Question: This is my first try at implementing the Onion Architecture.

'''
AppService -> folder for the abstractions for the entire Application
Business -> Business logic using the abstractions in the Core project
DataService -> folder for abstractions that are implemented in the DataAccess project
Model -> Entities used by the application
WebService -> folder for abstractions that are implemented in the WebAccess project
'''
1. Are the folder above placed correct?
2. Is the place for the DependencyResolution project in the Domain folder?
3. Should each of the projects in the Infrastructure contain a DependencyRegistrar file that registers the interfaces in the Core project with the implementation in the project it's included in?
4. Should the WebApi project be placed in Presentation->Api? Is it a presentation?
5. Should I place all unit tests for each project in the 'Tests' folder?
Thanks in advance.
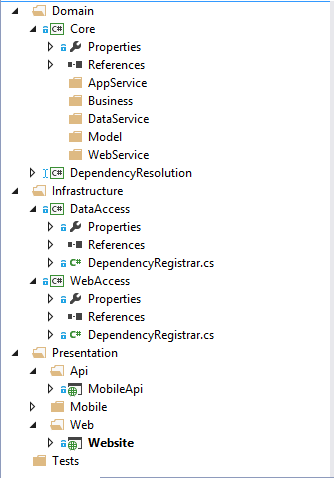
Answer: 1. Your folder structure generally seems fine. Personally, I go for a more modular approach where folders in your core project are actually individual projects in mine, but this is just my preference.
2. Dependency Resolution isn't part of your domain and it isn't really infrastructure either (at least in my opinion). It's a concept in and of itself.
3. The DependencyRegistrars seem unnecessary. It's the responsibility of Dependency Resolution to map abstractions to implementations.
4. My immediate reaction would be no, but in the past I have done single page applications where I have used MVC and WebApi in the same project. Thus together they would make the client. If each mobile client has its own backend, I would put those projects in the same folder as the client. Otherwise, I would consider a top-level "backend" or "services" solution folder to put them in if they are shared between multiple different clients.
5. I think it makes more sense for each project and their tests to live next to each other so navigating from one to the other or vice-versa is easy (i.e. not having to scroll up and down the solution).
So apart from Dependency Resolution living in Domain and the 'DependencyRegistrar's, it seems fine. The specifics are down to what you think is best.